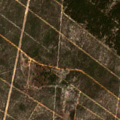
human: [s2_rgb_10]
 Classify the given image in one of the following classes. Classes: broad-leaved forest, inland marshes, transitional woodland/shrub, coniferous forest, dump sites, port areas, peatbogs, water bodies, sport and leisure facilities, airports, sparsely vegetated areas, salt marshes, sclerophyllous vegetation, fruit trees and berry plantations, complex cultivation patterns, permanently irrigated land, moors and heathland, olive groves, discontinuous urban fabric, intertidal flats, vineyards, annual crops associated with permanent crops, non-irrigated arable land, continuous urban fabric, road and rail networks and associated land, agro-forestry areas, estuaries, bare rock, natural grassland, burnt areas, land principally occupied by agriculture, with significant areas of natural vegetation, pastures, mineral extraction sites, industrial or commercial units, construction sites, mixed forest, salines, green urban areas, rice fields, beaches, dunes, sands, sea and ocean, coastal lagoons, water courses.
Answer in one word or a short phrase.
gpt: broad-leaved forest, coniferous forest, transitional woodland/shrub